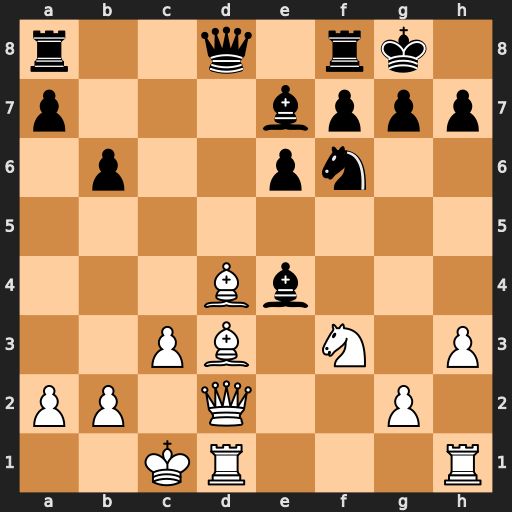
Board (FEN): r2q1rk1/p3bppp/1p2pn2/8/3Bb3/2PB1N1P/PP1Q2P1/2KR3R
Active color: w
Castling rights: -
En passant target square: -
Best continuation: Bxf6 Bxf3 Bxe7 Qxe7 gxf3